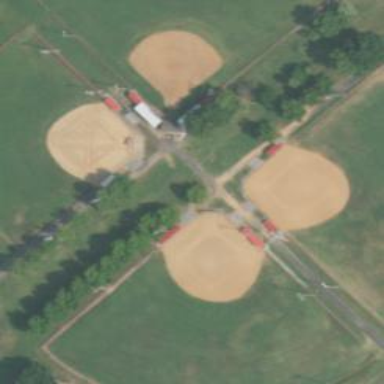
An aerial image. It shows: Baseball pitch for leisure land activities.